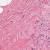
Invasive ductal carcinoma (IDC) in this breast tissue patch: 0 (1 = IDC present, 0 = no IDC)